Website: bh-photo
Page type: account-selection
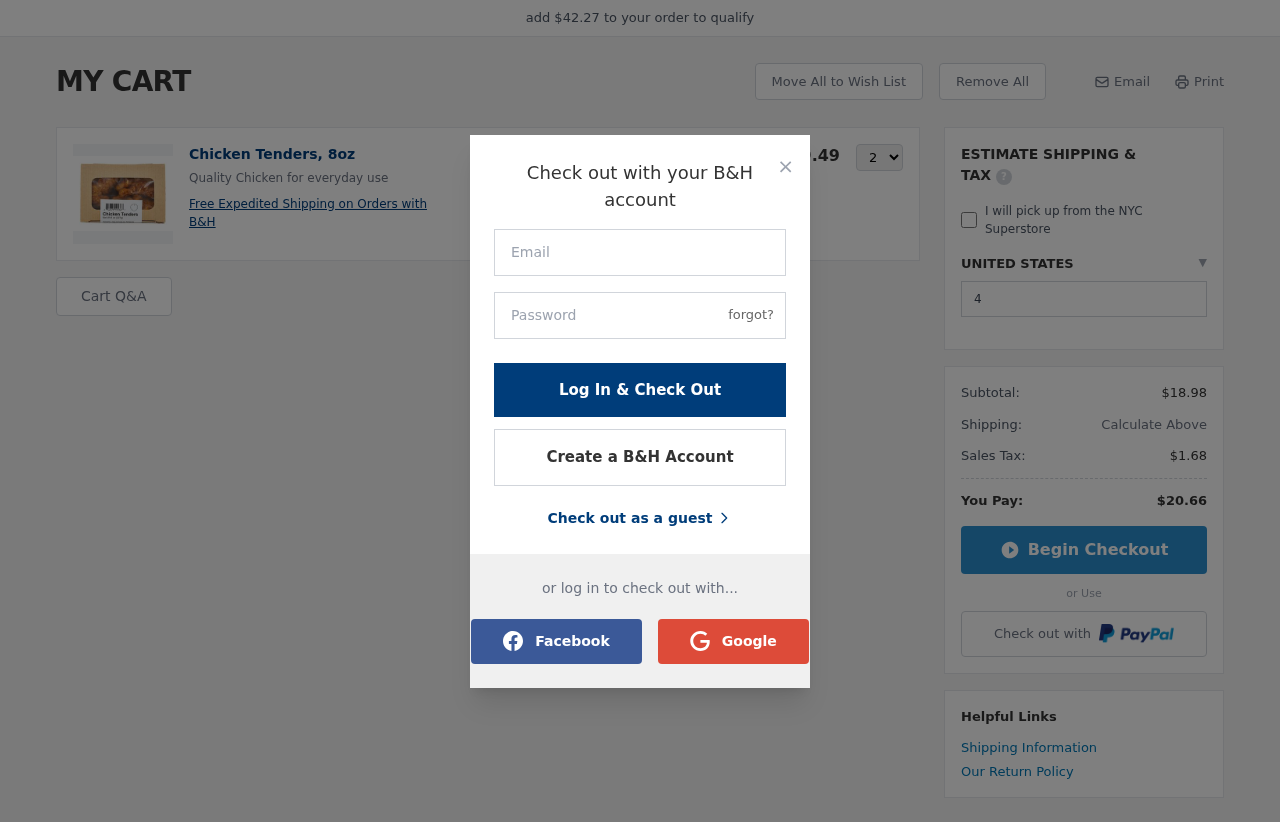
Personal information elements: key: PII_COUNTRY
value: UNITED STATES
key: PII_LOGIN_USERNAME
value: cole9971
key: PII_POSTCODE
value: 45892
Product elements: key: PRODUCT1_DESC
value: Quality Chicken for everyday use
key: PRODUCT1_NAME
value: Chicken Tenders, 8oz
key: PRODUCT1_PRICE
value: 9.49
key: PRODUCT1_QUANTITY
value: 2
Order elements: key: ORDER_SUBTOTAL
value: $18.98
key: ORDER_TAX
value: $1.68
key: ORDER_TOTAL
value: $20.66
Other elements: key: AMOUNT_TO_QUALIFY
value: $42.27